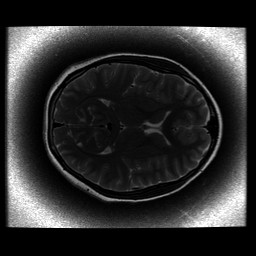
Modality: T2w
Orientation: axial
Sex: female
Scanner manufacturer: ge
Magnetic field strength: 3 T
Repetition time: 5 s
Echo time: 0.1017 s